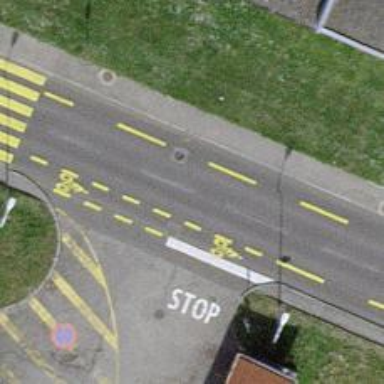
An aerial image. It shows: Unclassified road with asphalt surface. There is designated lane for cyclists on both sides.